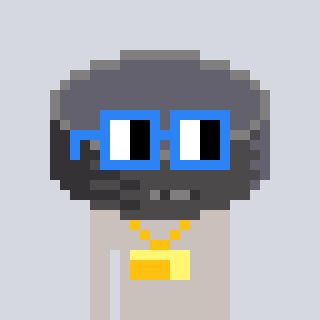
a pixel art character with square blue glasses, a hockey puck-shaped head and a foggrey-colored body on a cool background